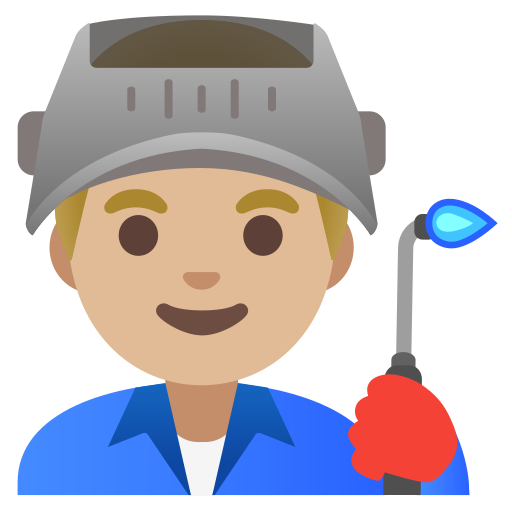
Emoji: 👨🏼‍🏭